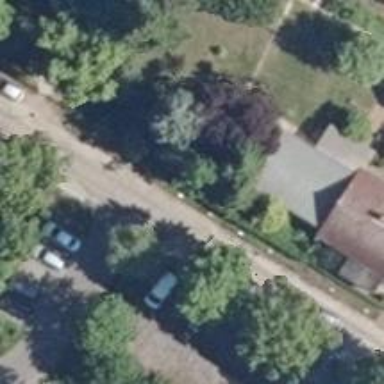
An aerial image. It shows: Residential road with concrete lanes.